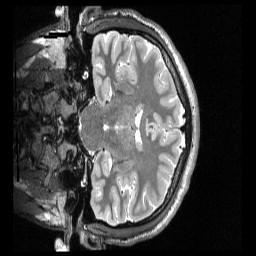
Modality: T2w
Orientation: coronal
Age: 21
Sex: male
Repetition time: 3.2 s
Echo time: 0.563 s